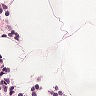
Metastatic tissue present: no